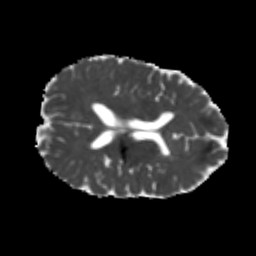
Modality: MD
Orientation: axial
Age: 22
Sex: male
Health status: healthy
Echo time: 0.074 s